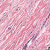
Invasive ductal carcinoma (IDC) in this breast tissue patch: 0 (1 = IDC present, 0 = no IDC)